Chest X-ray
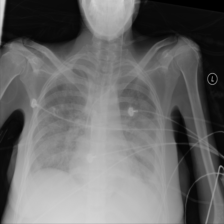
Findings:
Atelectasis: negative
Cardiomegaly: negative
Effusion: positive
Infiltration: positive
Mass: negative
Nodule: negative
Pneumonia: negative
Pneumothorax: negative
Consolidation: negative
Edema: negative
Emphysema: negative
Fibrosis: negative
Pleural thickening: negative
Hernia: negative